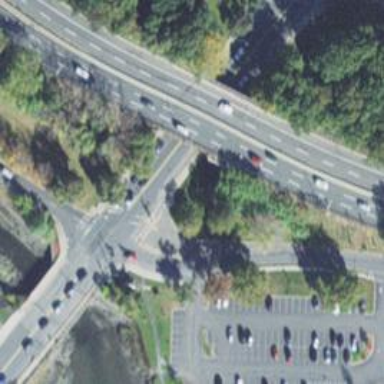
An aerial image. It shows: Secondary link road.